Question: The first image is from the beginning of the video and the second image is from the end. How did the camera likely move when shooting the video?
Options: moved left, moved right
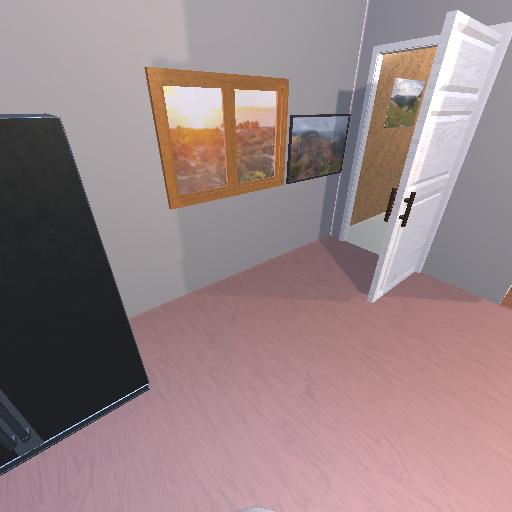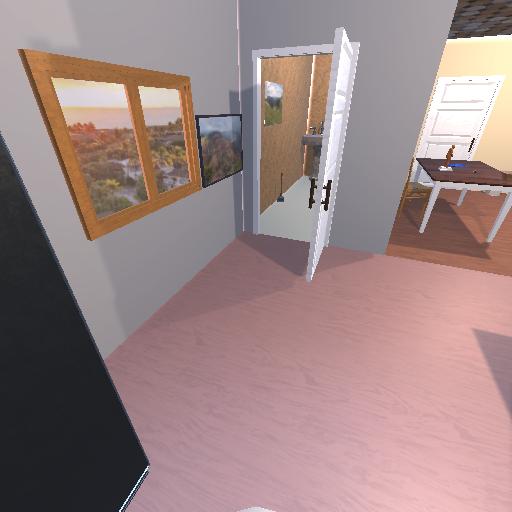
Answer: moved left